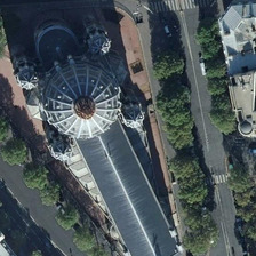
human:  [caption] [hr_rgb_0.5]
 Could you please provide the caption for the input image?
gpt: a rectangle church with a big and four small round roofs is located on a rounded triangle red square  enclosed by three roads with trees planted along .

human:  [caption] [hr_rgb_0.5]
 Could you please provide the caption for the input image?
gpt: a rectangular church with a big and four small round roofs is located on a rounded triangle red square  enclosed by three roads with trees planted along .

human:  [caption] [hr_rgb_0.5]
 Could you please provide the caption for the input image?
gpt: Long black churches with rainbow roof are located in the delta area between two trees.

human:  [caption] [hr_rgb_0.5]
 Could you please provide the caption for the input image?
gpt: it is an i shaped church in the middle of two roads .

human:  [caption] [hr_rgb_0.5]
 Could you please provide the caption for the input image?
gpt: The long black church with umbrella roof is located in the delta between the two rows of trees.